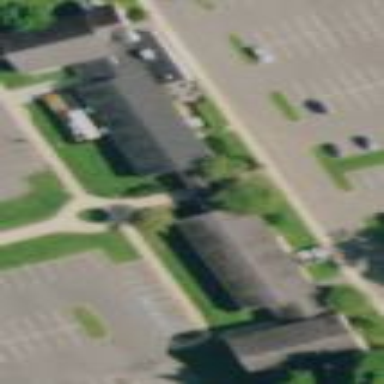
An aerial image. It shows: College building.